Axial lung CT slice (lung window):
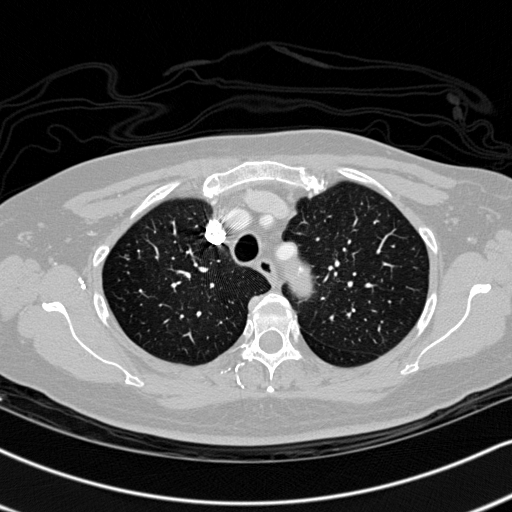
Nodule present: no